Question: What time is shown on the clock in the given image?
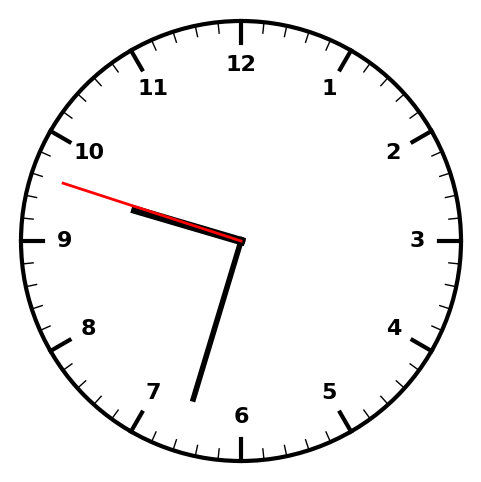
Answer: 09:32:48